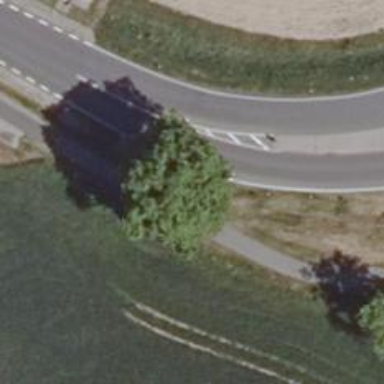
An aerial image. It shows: Row of broadleaved trees.